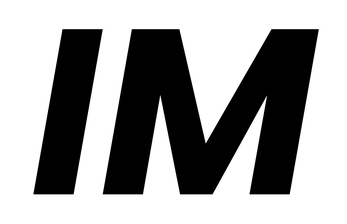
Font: Poppins-BoldItalic